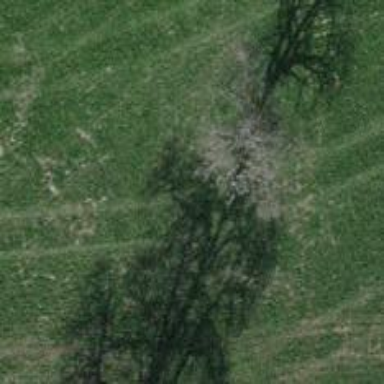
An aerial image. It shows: Beautiful tree in nature.